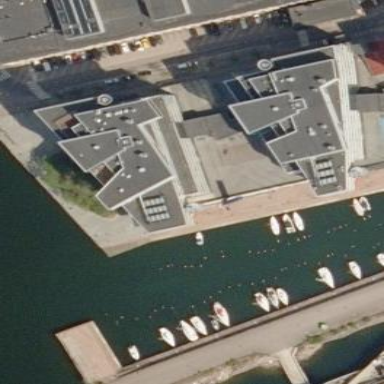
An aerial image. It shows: Office building with flat roof.